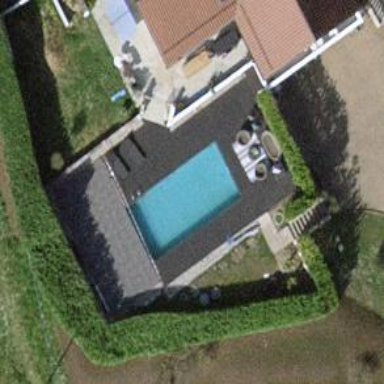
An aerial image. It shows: Swimming pool located in leisure land.